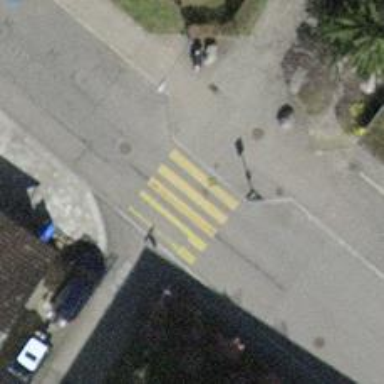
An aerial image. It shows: Uncontrolled crossing with traffic calming table.